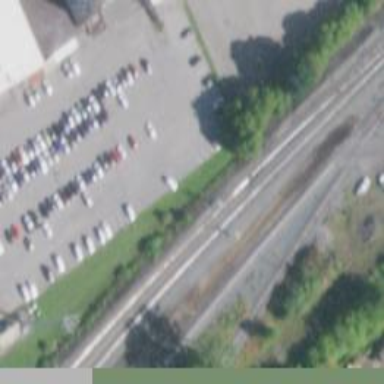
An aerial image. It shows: Railway signal.